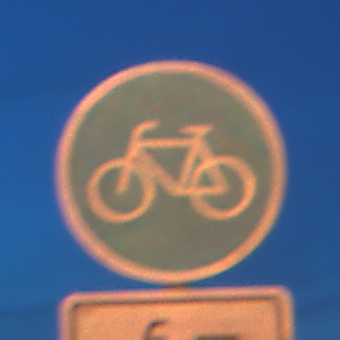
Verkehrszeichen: Radweg
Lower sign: EinspurigeFahrzeugeFrei2
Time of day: Night
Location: Outdoor (Urban)
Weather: PartlyCloudy
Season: NotSpecified
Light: Artificial